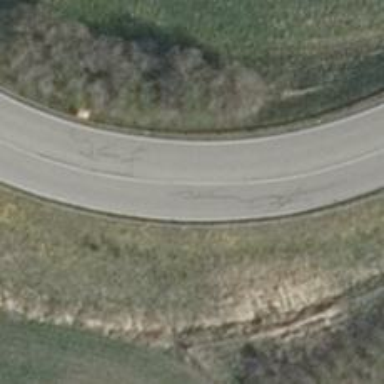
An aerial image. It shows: Trunk link highway.